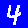
Digit: 4